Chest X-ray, PA view. Patient: 31 years old, sex M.
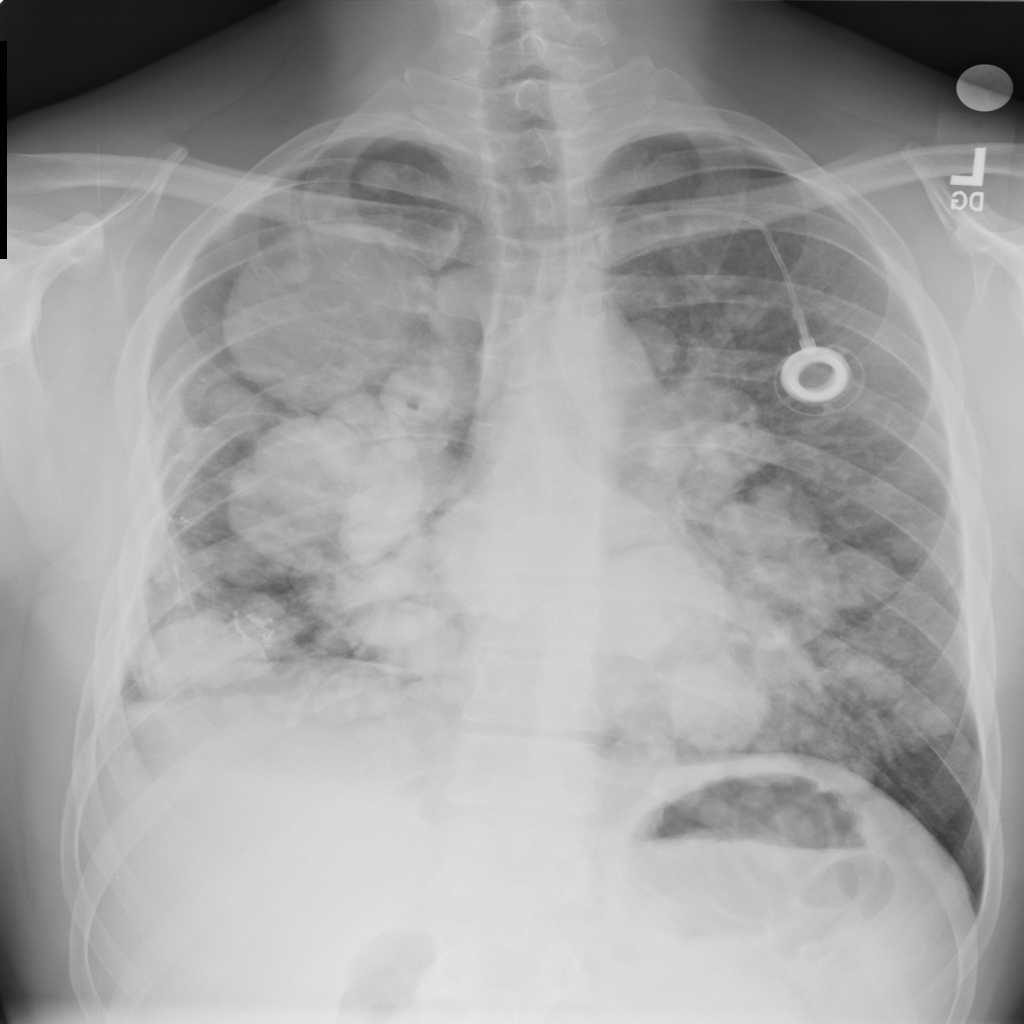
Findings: No Finding